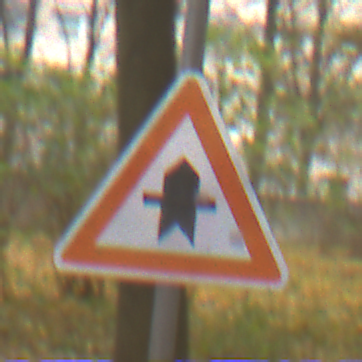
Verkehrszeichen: Vorfahrt
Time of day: Midday
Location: Outdoor (Nature)
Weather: Overcast
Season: NotSpecified
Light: Natural